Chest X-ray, AP view. Patient: 15 years old, sex M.
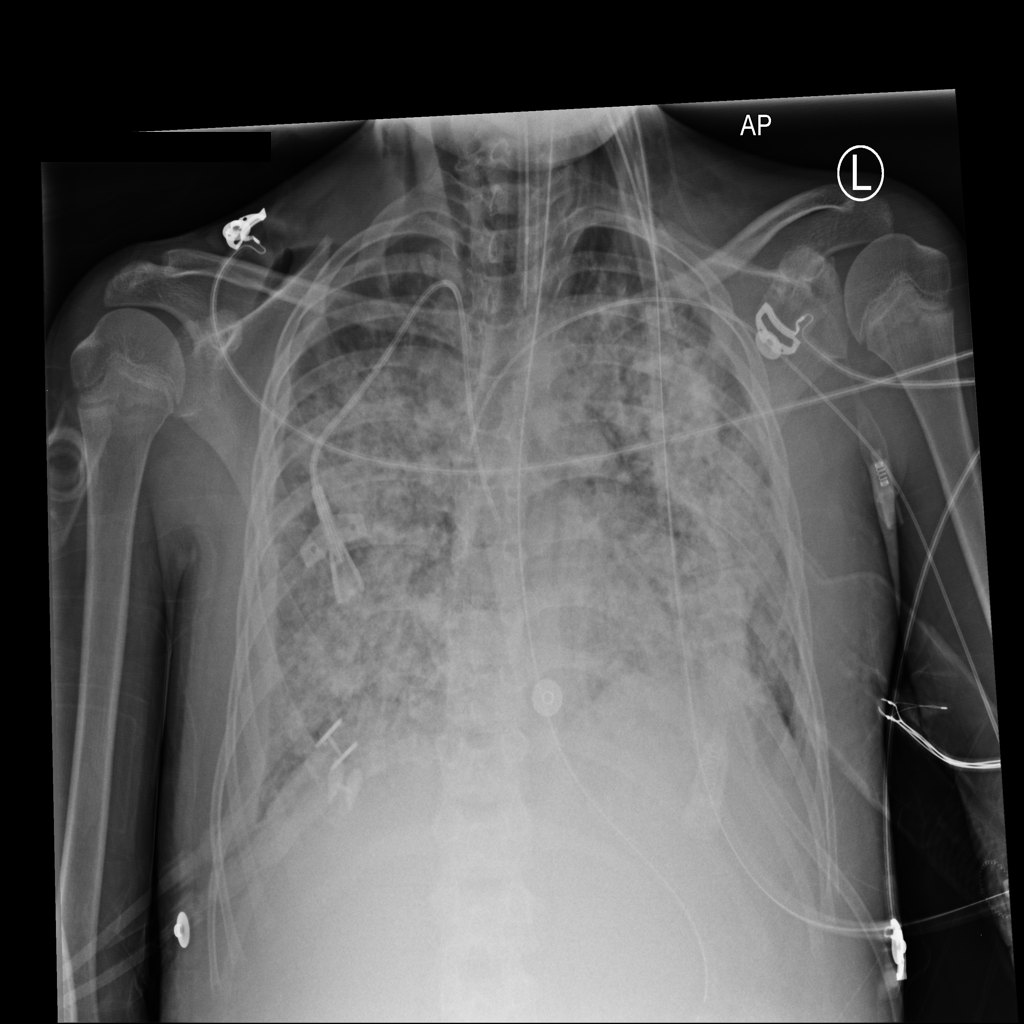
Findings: Effusion, Infiltration